Question: I am currently programming in MS Access VBA. I have a form with a textbox on it. I am executing some code on LostFocus event of the textbox.
However, when I close the form using mouse and by clicking on close button on right-top corner of the form, with cursor in the text box, I have noticed that LostFocus event is getting executed before Form_Unload event.
Is there a way to avoid this?
Also, where can I find priorities of the events?? Or How are priorities decided in VBA?
My exact application is like this.
I have a form in MS Access which is used for accepting users' login credentials.

I want to disble textbox for Password and Login button till a valid Username is entered. I check if the username is valid or not on onLostFocus event. Now, consider a case where this form is closed without entering anything in Username textbox. In that case, onLostFocus event gets executed before Form_Unload event.
However, for normal operation, I require onLostFocus event because, on that event I enable Password textbox and login button.
Could there be a different way of doing it??
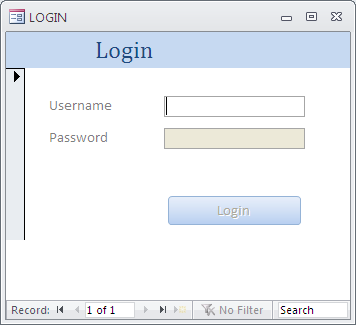
Answer: ""
Do your validation in the after update event of the username text box ... enable/disable the password text box as appropriate when the username value changes.
You can initially disable the the password text box at form load, assuming the form loads with the username text box empty.